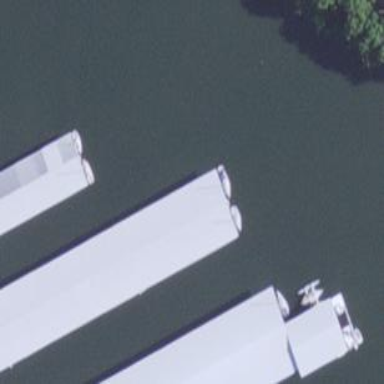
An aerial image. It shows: Boathouse building.